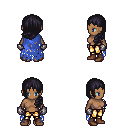
a pixel art fantasy rpg character, female body template, human, dark skin, blue tattered cape, gold greaves, raven left-swept hairstyle, metal gloves, brown shoes, four views (front, back, left, right), 2x2 character sprite sheet, small pixel art, hard edges, no anti-aliasing